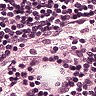
Metastatic tissue present: no